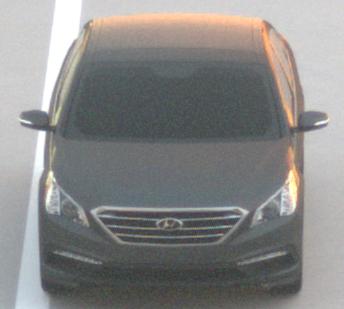
Make: Hyundai
Model: Sonata
Detailed model: Gen. 7
Model produced from: 2015
Model produced until: 2017
Doors: 4
Color: gray
Road condition: dry road
Daytime: sunrise or sunset
Contrast: medium contrast